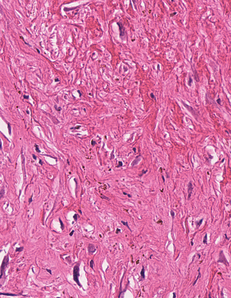
Tumor epithelial tissue: no
Tumor-associated stroma tissue: yes
Normal tissue: no